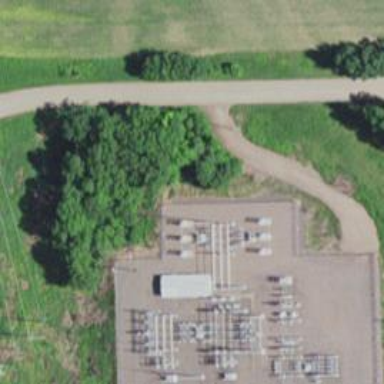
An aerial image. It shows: Switch for power supply.